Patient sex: M
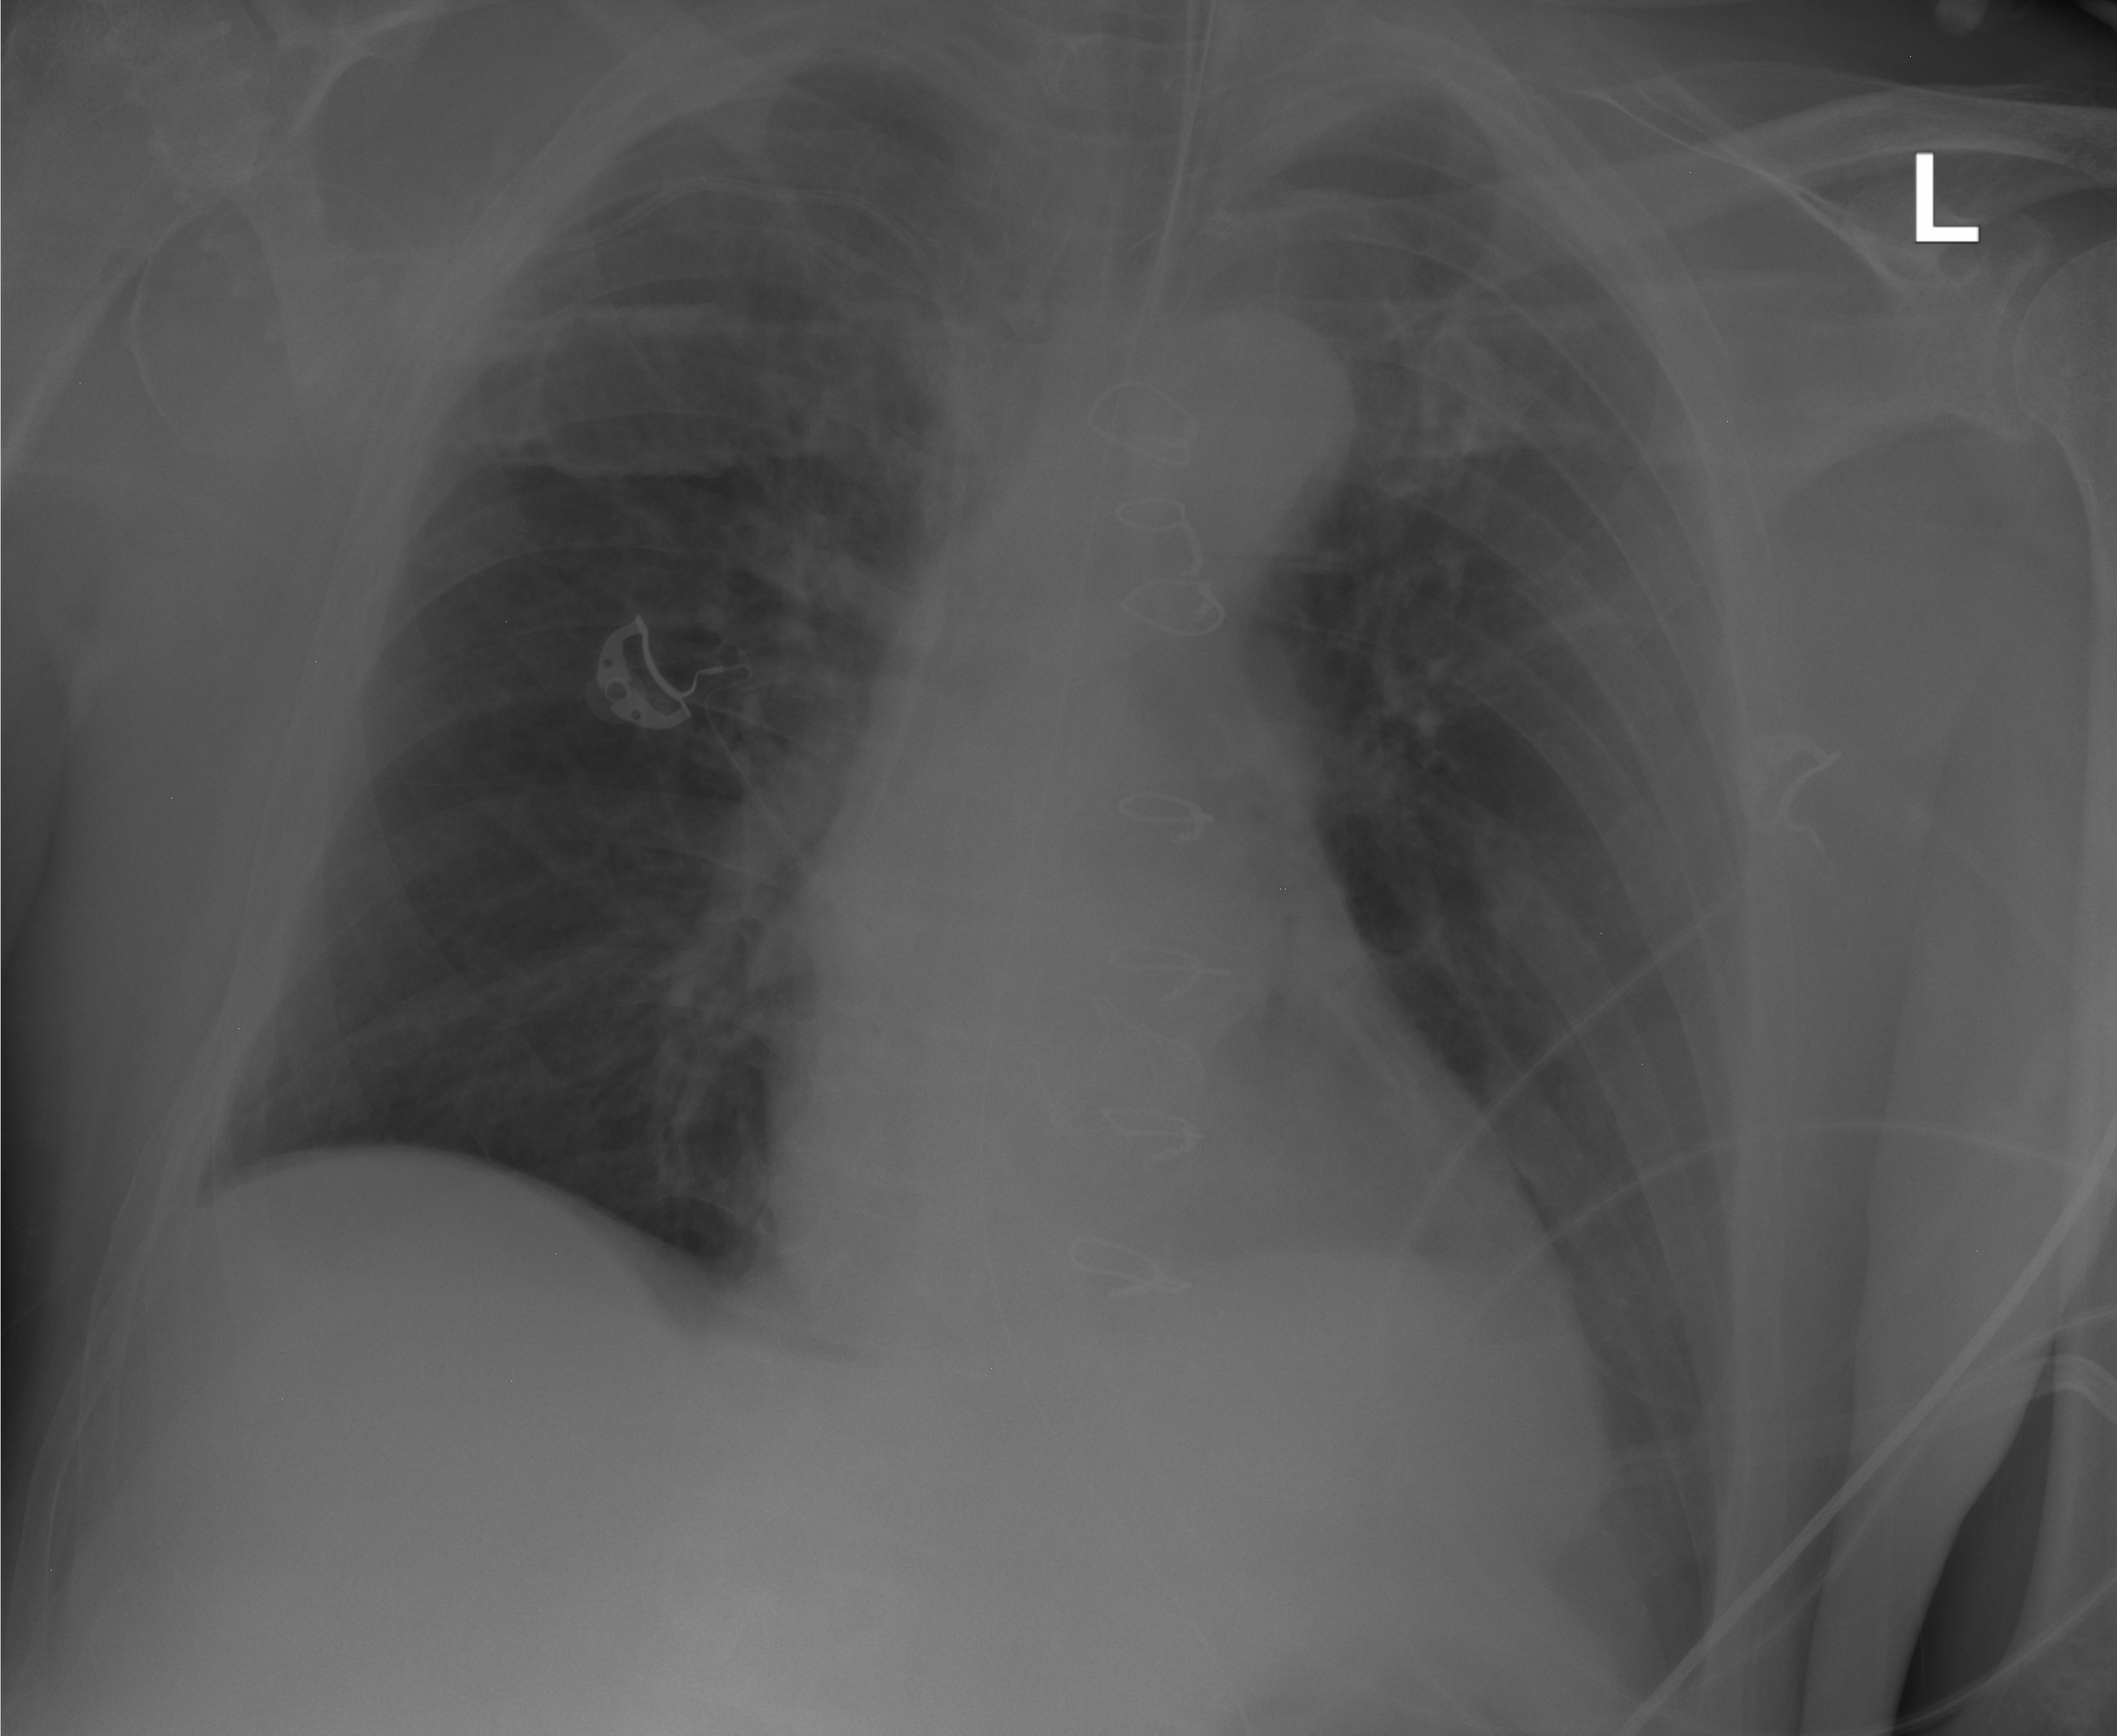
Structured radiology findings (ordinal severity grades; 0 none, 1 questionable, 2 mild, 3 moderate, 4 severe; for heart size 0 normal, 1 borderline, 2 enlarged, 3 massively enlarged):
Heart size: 0
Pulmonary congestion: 0
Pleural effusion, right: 0
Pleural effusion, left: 1
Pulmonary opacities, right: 2
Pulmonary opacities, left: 0
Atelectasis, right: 0
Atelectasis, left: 0